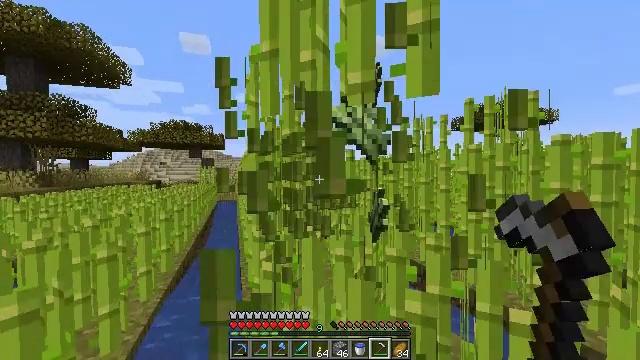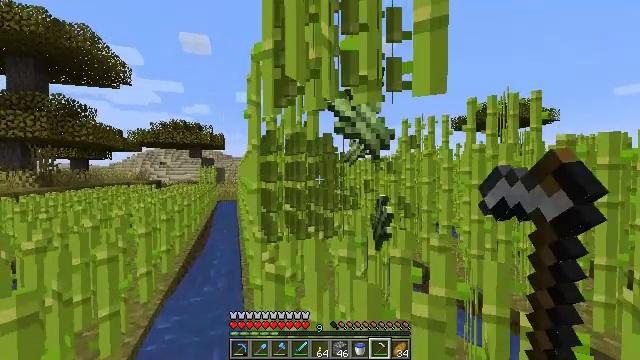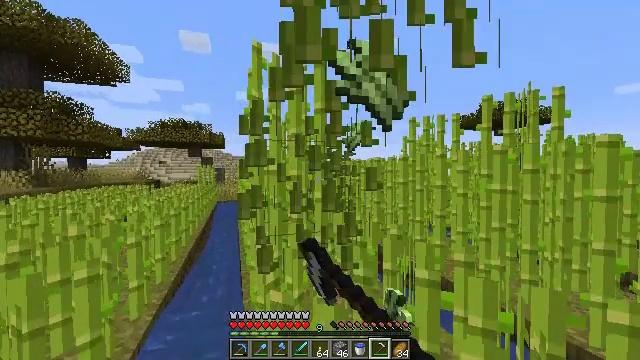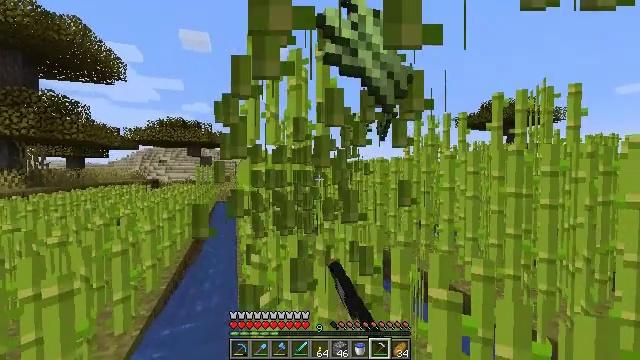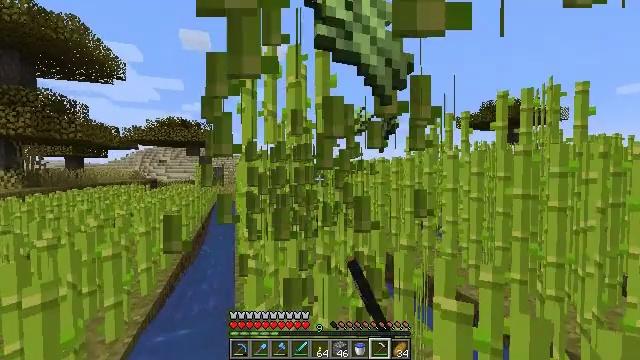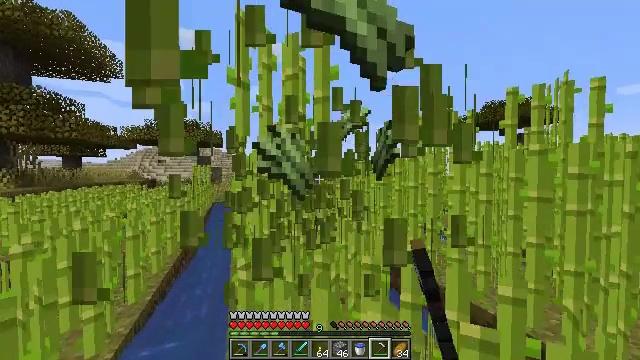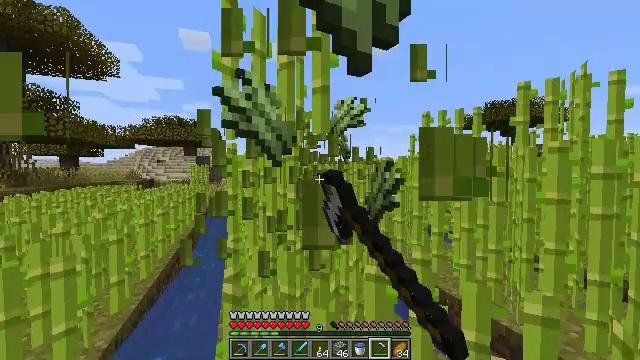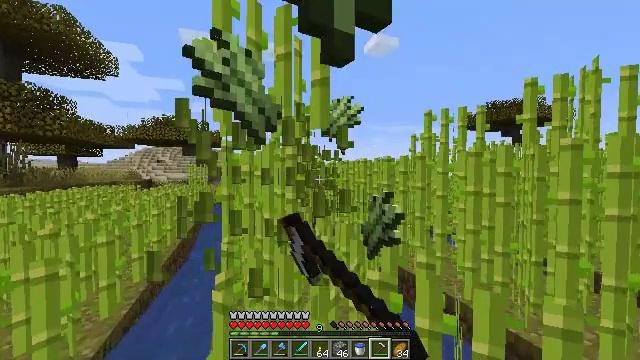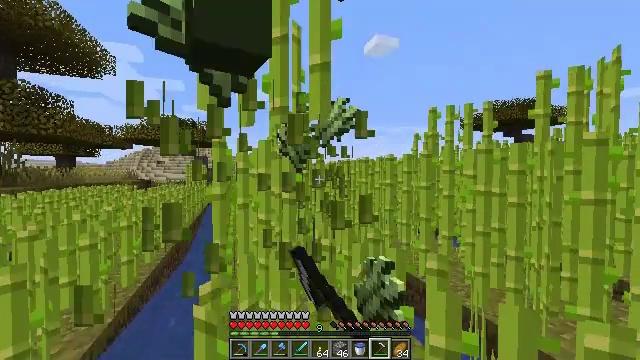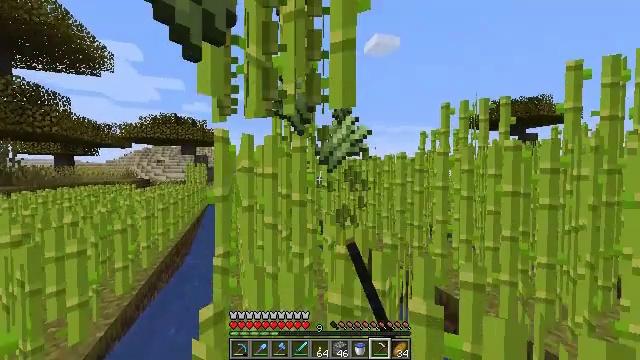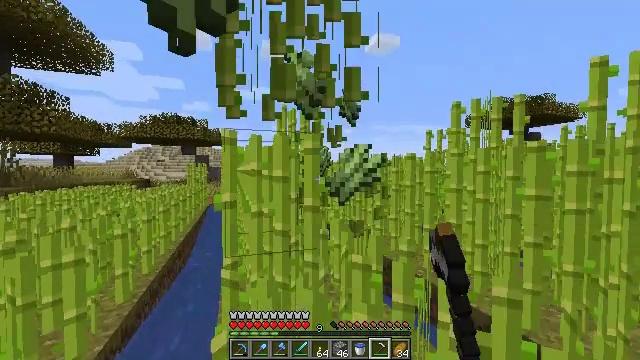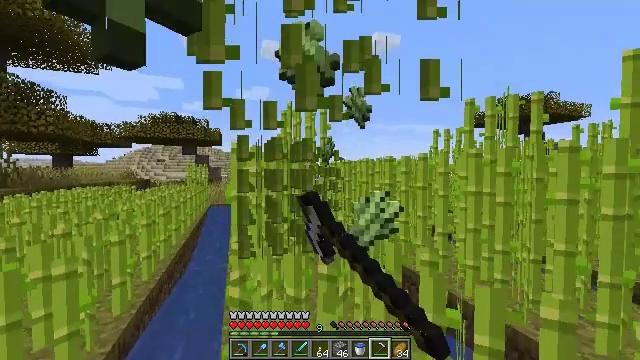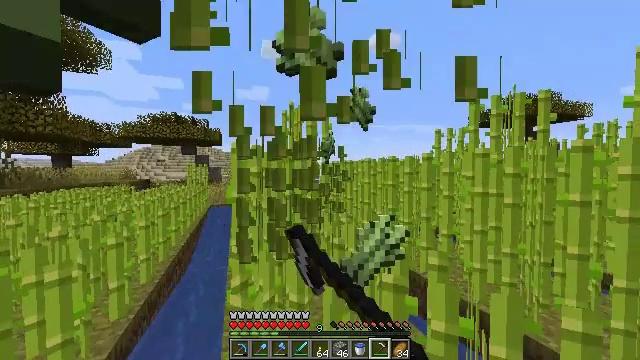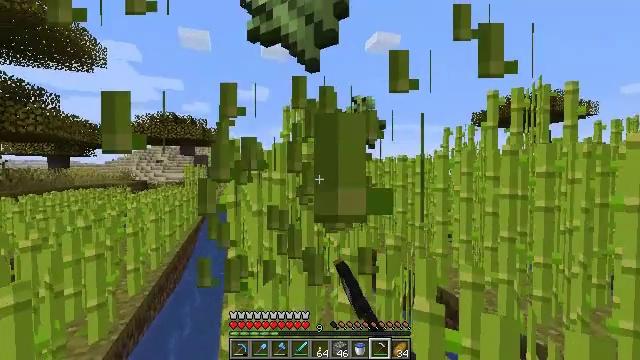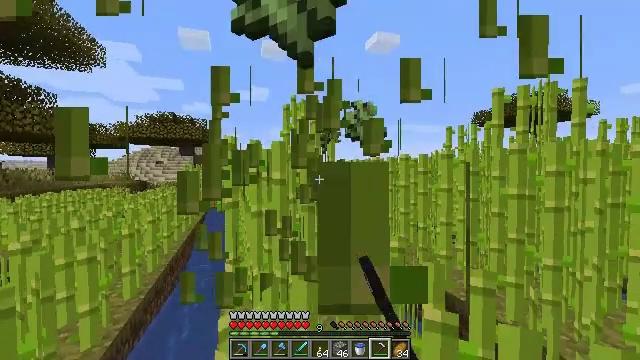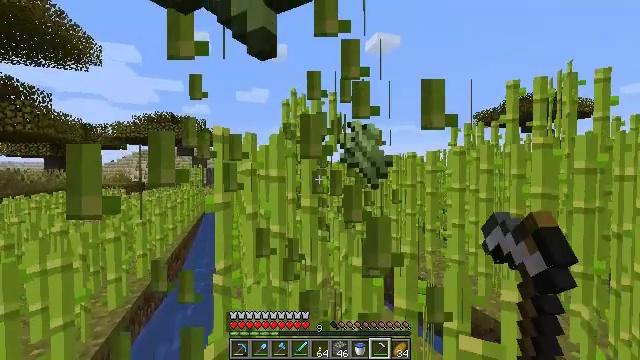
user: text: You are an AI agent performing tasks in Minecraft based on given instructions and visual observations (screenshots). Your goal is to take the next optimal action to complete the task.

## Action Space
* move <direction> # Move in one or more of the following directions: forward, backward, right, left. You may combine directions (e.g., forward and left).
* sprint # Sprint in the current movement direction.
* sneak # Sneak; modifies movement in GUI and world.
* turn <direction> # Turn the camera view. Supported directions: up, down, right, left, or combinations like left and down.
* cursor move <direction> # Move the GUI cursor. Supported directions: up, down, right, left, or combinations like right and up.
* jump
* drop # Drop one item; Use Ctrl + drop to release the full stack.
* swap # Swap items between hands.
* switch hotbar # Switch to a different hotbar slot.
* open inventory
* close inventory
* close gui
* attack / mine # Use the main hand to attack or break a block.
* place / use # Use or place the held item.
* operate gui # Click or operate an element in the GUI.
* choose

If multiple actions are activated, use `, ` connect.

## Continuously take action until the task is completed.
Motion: motion action
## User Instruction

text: Collect sugar cane near water sources.
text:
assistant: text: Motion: move forward, attack / mine
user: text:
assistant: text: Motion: move forward, attack / mine
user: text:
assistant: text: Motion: move forward, attack / mine
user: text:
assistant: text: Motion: move forward, attack / mine
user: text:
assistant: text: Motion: move forward, attack / mine
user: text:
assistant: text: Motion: move forward, attack / mine
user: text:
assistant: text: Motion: move forward, attack / mine
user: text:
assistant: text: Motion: move forward and move left, attack / mine
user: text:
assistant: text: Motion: move forward and move left, attack / mine
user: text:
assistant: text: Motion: move forward and move left, attack / mine
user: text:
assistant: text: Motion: move forward, attack / mine
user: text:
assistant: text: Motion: move forward, attack / mine
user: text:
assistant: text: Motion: move forward, attack / mine
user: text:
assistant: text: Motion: move forward, attack / mine
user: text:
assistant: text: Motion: move forward, attack / mine
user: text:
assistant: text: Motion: move forward and move left, attack / mine
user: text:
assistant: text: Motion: move forward and move left, attack / mine
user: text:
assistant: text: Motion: move forward and move left, attack / mine
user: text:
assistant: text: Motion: move forward, attack / mine
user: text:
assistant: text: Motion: move forward, attack / mine
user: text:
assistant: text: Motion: move forward, attack / mine
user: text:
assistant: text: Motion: move forward, attack / mine
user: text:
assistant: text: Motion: move forward, attack / mine
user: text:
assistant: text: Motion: move forward, attack / mine
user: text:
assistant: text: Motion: move forward, attack / mine
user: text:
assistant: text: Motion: move forward, attack / mine
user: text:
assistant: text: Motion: move forward and move left, attack / mine
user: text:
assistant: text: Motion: move forward and move left, attack / mine
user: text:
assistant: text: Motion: move forward and move left, attack / mine
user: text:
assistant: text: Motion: move forward and move left, attack / mine